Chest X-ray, PA view. Patient: 55 years old, sex F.
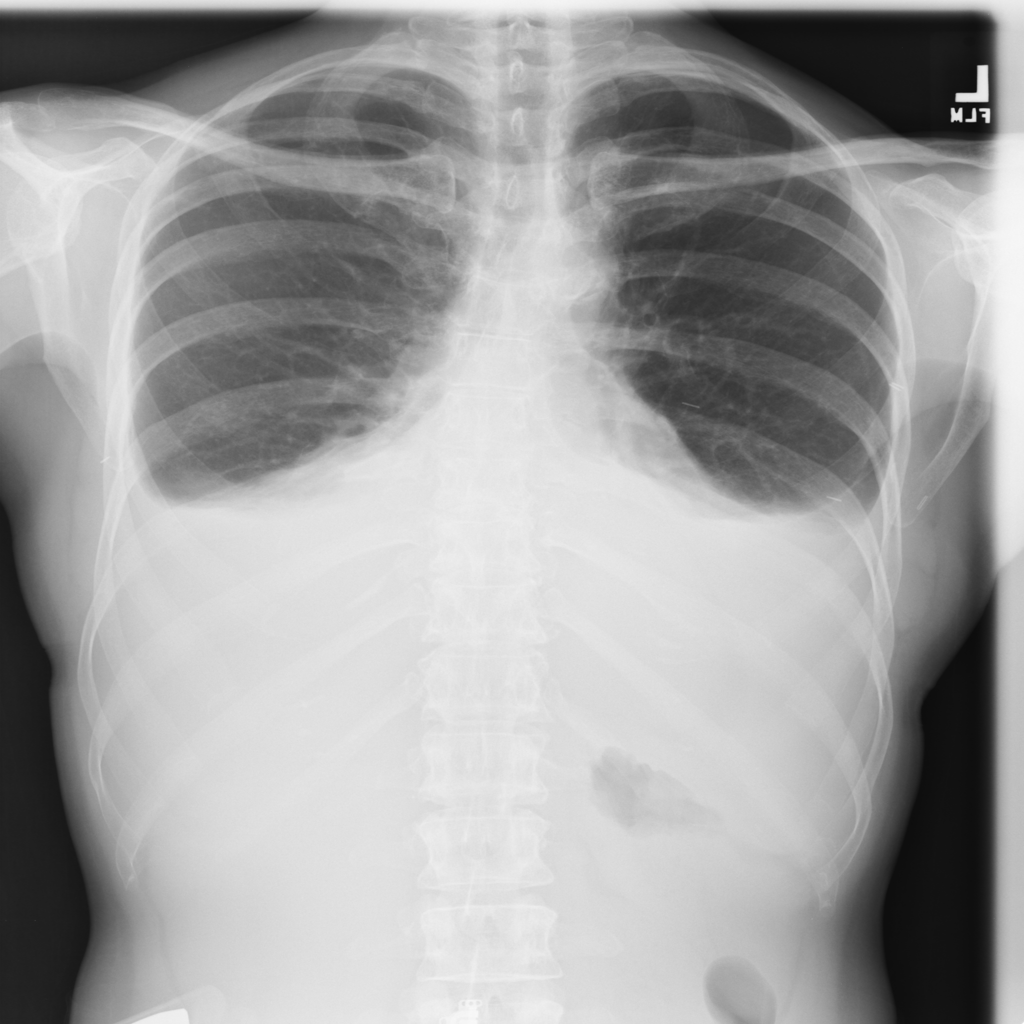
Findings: Atelectasis, Effusion